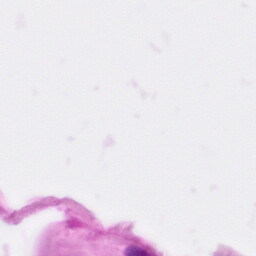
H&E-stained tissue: Pancreatic